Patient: sex M, age 42
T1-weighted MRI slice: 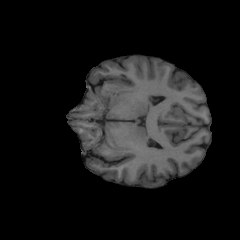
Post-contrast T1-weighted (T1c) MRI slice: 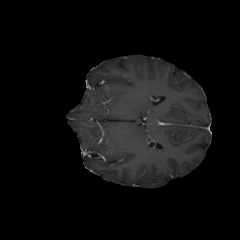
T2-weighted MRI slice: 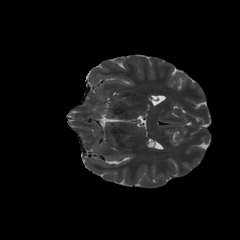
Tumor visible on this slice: no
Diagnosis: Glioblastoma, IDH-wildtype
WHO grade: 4